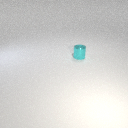
small cyan metal cylinder